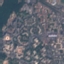
Land use / land cover: Residential